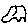
Label: car